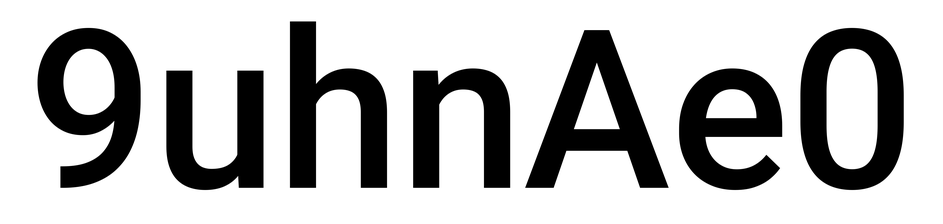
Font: Roboto_Medium